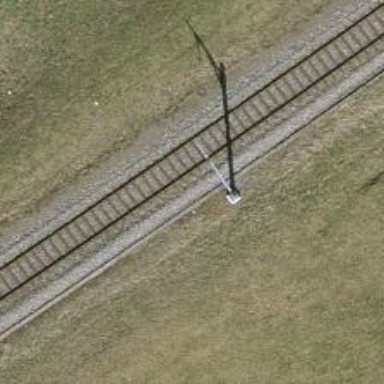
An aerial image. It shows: Catenary mast for power lines.